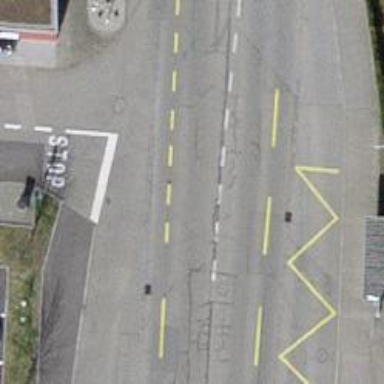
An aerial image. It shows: Secondary road with asphalt surface. It has cycle lane on both sides.